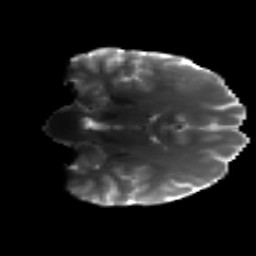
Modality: T2w
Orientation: coronal
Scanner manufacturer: siemens
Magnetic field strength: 3 T
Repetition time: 4.16 s
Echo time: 0.0806 s